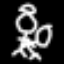
Label: angel